Question: Everytime I try to run 'bundle install' inside a local copy of this RoR <URL>, Ubuntu 14.04 with 1gb of ram tho I don't think any of this is relevant? I can't seem to find the missing file the error is pointing to as well?
Update: Here is the Gemfile
'''
source 'https://rubygems.org'
ruby '2.2.2'
gem 'rails', '~> 4.1.6'
#gem 'catarse_api', path: '~/code/catarse_api'
gem 'catarse_api', github: 'catarse/catarse_api'
gem 'protected_attributes'
gem 'rails-observers'
gem 'sidekiq', '~> 3.1.3'
# Turns every field on a editable one
gem "best_in_place", :git => "git://github.com/bernat/best_in_place", ref: "ee95961e639022e6aa528704b8cb4789596ea61b"
# State machine for attributes on models
gem 'state_machine', require: 'state_machine/core'
# Database and data related
gem 'pg', '0.17.1'
gem 'dbhero', '>= 1.1.6'
gem 'postgres-copy'
gem 'pg_search'
gem 'i18n_alchemy'
gem 'schema_plus'
gem 'chartkick'
gem 'catarse_settings_db', '>= 0.1.0'
# Notifications
gem 'user_notifier', '~> 0.0.5'
# Mixpanel for backend tracking
gem 'mixpanel-ruby'
gem 'mixpanel_client'
# Payment engines
gem 'catarse_moip', '~> 3.2.0'
gem 'catarse_pagarme', '2.6.8'
#gem 'catarse_pagarme', path: '../catarse_pagarme'
# Decorators
gem 'draper'
# Frontend stuff
gem 'slim-rails'
gem 'jquery-rails'
gem 'browser'
gem "cocoon"
# Static pages
gem 'high_voltage'
# Authentication and Authorization
gem 'omniauth'
gem 'omniauth-twitter'
gem 'omniauth-facebook'
gem 'devise'
gem 'ezcrypto'
gem 'pundit'
# Email marketing
gem 'catarse_monkeymail', '>= 0.1.6'
# HTML manipulation and formatting
gem 'simple_form'
gem 'mail_form'
gem "auto_html"
gem 'kaminari'
gem 'redactor-rails', github: 'catarse/redactor-rails'
# Uploads
gem 'carrierwave', '~> 0.10.0'
gem "mini_magick"
# Other Tools
gem 'to_xls'
gem 'ranked-model'
gem 'feedjira'
gem 'inherited_resources'
gem 'has_scope', '>= 0.6.0.rc'
gem 'spectator-validates_email', require: 'validates_email'
gem 'video_info', '>= 1.1.1'
gem 'httparty', '~> 0.6.1' # this version is required by moip gem, otherwise payment confirmation will break
# Translations
gem 'http_accept_language'
gem 'routing-filter', '~> 0.4.0.pre'
# Payment
gem 'moip', github: 'catarse/moip-ruby', ref: 'c0225ad71645cd1df35dafa1e45c9f092b3abb9e'
gem 'httpclient', '>= 2.2.5'
group :production do
# Gem used to handle image uploading
gem 'fog', '>= 1.3.1'
# Workers, forks and all that jazz
gem 'unicorn'
# Enabling Gzip on Heroku
# If you don't use Heroku, please comment the line below.
gem 'heroku-deflater', '>= 0.4.1'
# Make heroku serve static assets and loggin with stdout
#gem 'rails_on_heroku'
gem 'rails_12factor'
# Monitoring with the new new relic
gem 'newrelic_rpm'
# Using dalli and memcachier have not presented significative performance gains
# Probably this is due to our pattern of cache usage
# + the lack of concurrent procs in our deploy
#gem 'memcachier'
#gem 'dalli'
end
group :development do
gem "letter_opener"
gem 'foreman'
gem 'better_errors'
gem 'binding_of_caller'
gem 'thin'
# Uncomment only for optimization, should be commented on master branch
# gem 'rack-mini-profiler'
# gem 'ruby-prof'
end
group :test, :development do
gem 'rspec-rails', '~> 3.1'
gem 'rspec-mocks'
gem 'rspec-its'
gem 'rspec-collection_matchers'
gem 'pry'
gem 'jasmine-rails'
end
group :test do
gem 'zonebie'
gem 'fakeweb'
gem 'poltergeist'
gem 'launchy'
gem 'database_cleaner'
gem 'shoulda'
gem 'factory_girl_rails'
gem 'capybara', '~> 2.2.0'
gem 'selenium-webdriver'
end
gem 'sass-rails'
gem 'coffee-rails'
gem 'compass-rails'
gem 'uglifier'
gem 'compass-960-plugin'
gem 'sprockets'
# FIXME: Not-anymore-on-development
# Gems that are with 1 or more years on the vacuum
gem 'weekdays'
'''
ps: please point out any relevant info i should provide as well to help determine the cause.

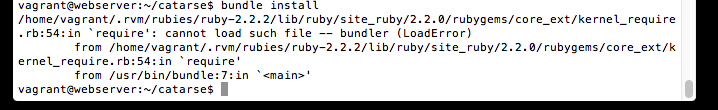
Answer: Apparently there was an issue with bundler, here's how this worked out for me:
- 'gem cleanup bundler'- 'gem install bundler'